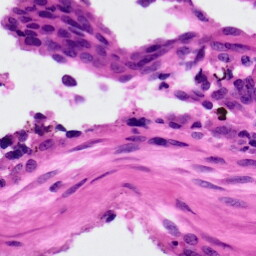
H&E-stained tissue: Ovarian